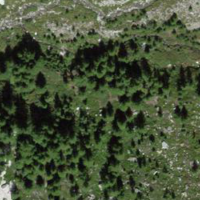
EUNIS habitat code: 31
Species observed at this site:
Rupicapra rupicapra